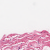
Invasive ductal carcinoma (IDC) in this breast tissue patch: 0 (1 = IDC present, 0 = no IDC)